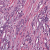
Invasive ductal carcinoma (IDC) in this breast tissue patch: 1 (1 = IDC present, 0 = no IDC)